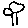
Label: tree